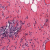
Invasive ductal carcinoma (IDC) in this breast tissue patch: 1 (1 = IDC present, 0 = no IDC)